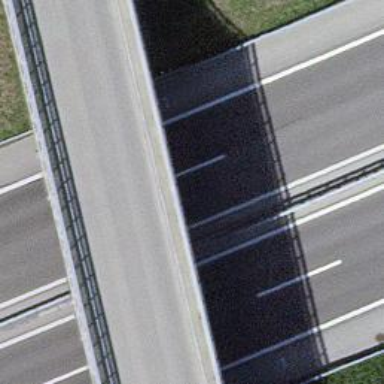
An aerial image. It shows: Motorway.